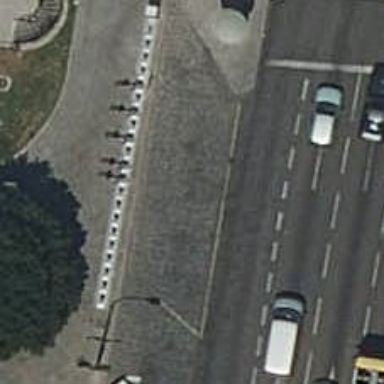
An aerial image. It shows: Bicycle rental service.